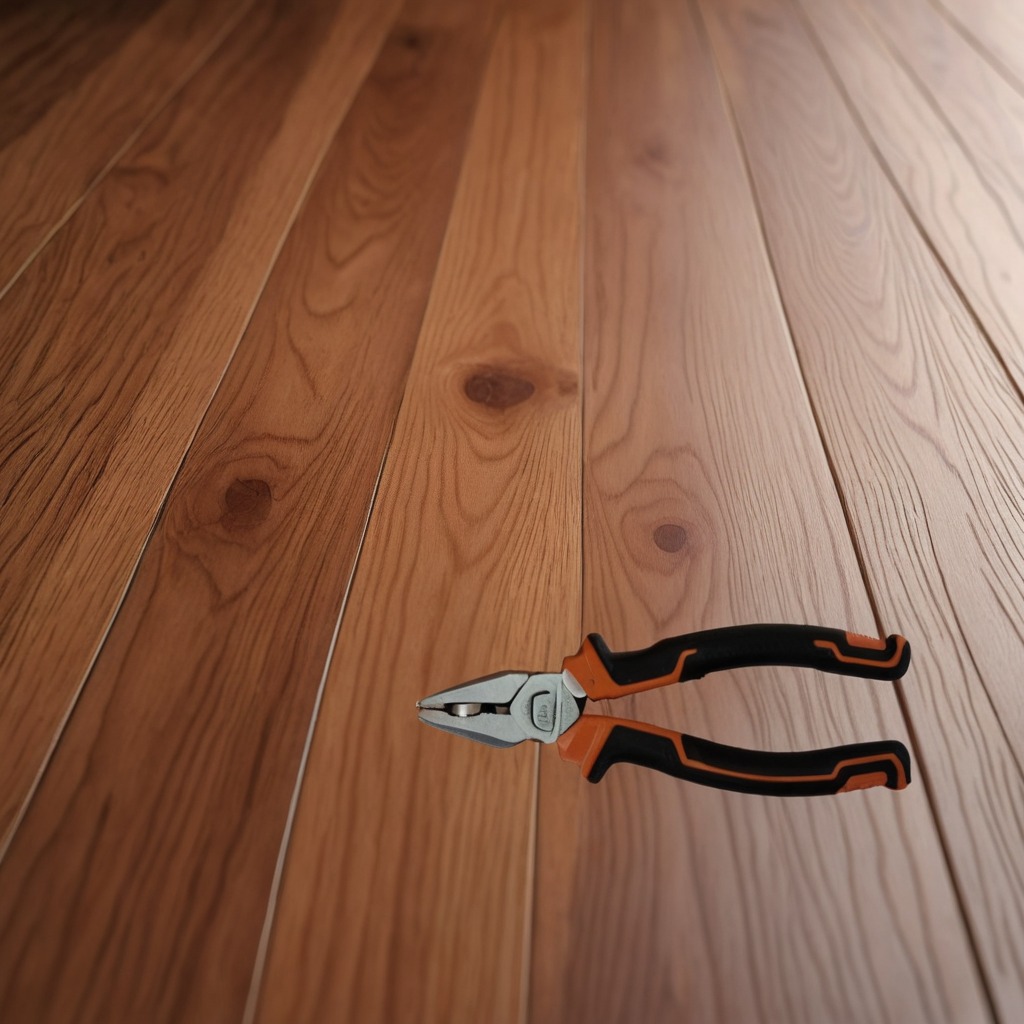
A plier is lying on the wooden table in the carpentry studio.